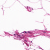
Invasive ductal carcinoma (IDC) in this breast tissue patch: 0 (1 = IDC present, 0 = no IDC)